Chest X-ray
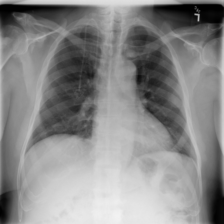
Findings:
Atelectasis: negative
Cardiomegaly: negative
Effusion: negative
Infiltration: negative
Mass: negative
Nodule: negative
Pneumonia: negative
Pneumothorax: negative
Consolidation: negative
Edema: negative
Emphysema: negative
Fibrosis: negative
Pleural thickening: negative
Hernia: negative